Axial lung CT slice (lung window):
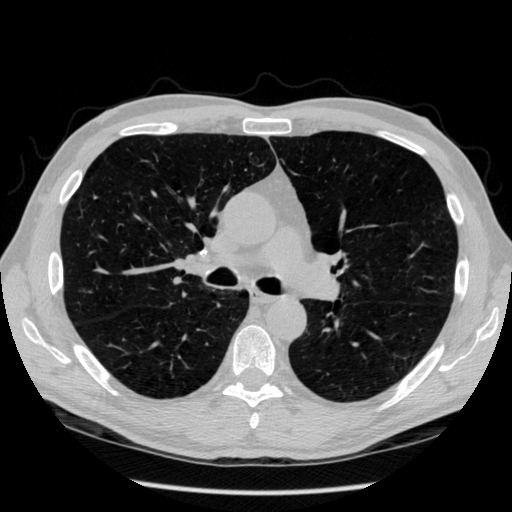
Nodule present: no